Question: I need something to hold the search results and I'm thinking of using gridview (or maybe a table). When user performed a search, search results will be shown in a table format. Something like:

The column attributes are fixed. But the number of records returned may be different and the gridview (or table) must be expanded accordingly. The max records at one page will be 10 and I need to do Paging at the bottom as well.
In this gridview (or table), user can click on the ID to select the result for other purposes. I have to cater that requirement too.
I'm using MVC with html and css. Please help! I am really new to this!
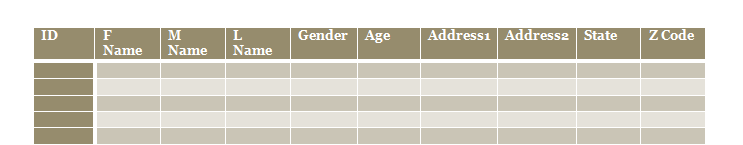
Answer: You may take a look at the WebGrid helper: <URL>